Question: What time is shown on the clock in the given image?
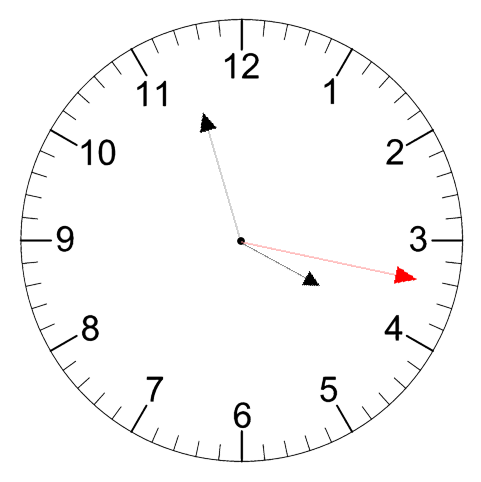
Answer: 03:57:17